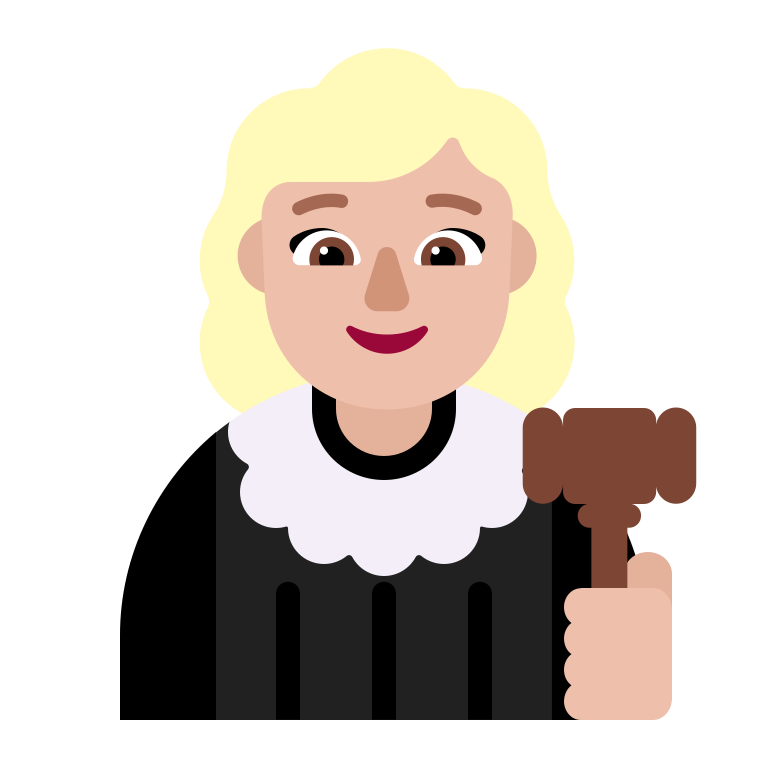
woman judge flat  light